Field crop: maize
Growth stage: 2
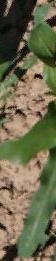
Species: maize